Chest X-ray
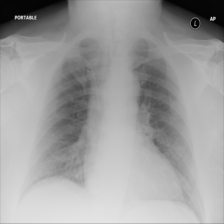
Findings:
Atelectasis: negative
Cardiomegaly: negative
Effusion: negative
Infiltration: negative
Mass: negative
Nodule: negative
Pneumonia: negative
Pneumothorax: negative
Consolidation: negative
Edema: negative
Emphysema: negative
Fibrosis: negative
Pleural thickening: negative
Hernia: negative